Interaction volume radius: 10 \u00c5
Interaction volume height: 30 \u00c5
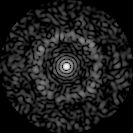
Disorder parameter: 0.7702